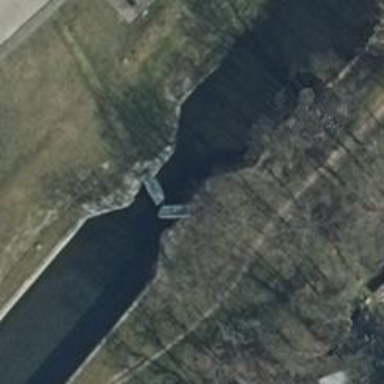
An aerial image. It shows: Lock gate on waterway.